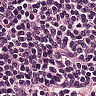
Metastatic tissue present: no